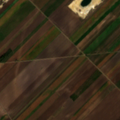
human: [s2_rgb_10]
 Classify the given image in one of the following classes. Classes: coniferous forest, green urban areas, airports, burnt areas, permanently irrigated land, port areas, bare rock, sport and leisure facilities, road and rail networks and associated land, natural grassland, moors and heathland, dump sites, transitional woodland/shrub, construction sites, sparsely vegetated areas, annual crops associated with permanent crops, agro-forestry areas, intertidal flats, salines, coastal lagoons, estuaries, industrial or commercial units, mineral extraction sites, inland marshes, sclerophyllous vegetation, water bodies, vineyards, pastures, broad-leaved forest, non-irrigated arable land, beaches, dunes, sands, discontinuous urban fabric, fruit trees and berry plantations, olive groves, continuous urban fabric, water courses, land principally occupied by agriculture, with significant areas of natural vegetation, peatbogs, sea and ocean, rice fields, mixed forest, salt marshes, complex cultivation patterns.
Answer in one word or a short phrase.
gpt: non-irrigated arable land